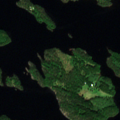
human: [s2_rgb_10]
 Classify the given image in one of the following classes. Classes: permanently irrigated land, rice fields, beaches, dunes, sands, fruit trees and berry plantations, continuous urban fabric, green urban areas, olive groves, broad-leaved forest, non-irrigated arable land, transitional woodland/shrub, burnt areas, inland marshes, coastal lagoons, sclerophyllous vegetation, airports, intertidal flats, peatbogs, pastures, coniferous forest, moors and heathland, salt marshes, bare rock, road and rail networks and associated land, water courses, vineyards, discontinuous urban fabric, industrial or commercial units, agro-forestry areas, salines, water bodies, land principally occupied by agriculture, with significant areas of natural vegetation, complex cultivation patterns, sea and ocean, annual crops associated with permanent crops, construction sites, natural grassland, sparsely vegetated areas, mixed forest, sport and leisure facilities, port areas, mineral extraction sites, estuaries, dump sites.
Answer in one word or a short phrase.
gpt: coniferous forest, mixed forest, water bodies